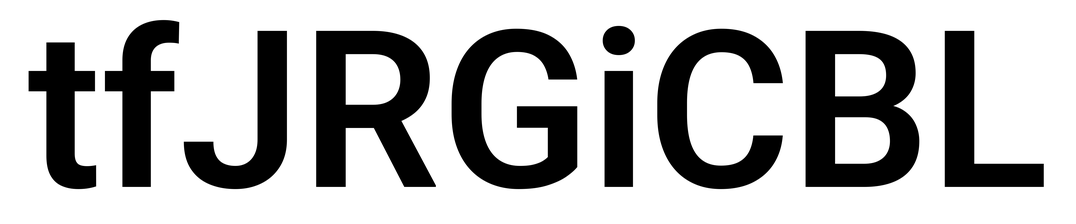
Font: Roboto_SemiBold